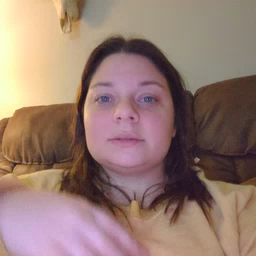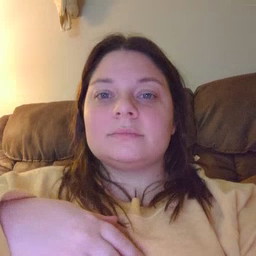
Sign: toothbrush